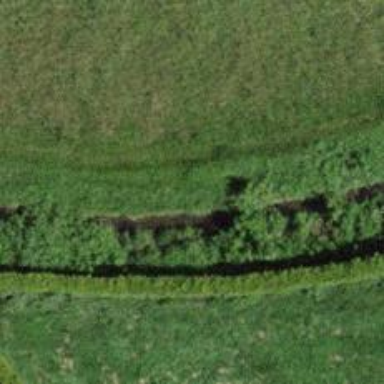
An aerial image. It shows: Ditch in the surroundings.